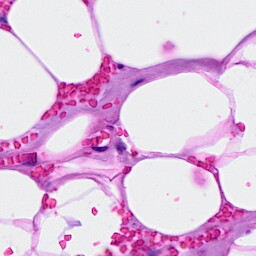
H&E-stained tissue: Breast